CT reconstruction: convct
Segmentation target: spine
Patient: M, age 76
ISS stage: Stage 3
Metal implant: no
Axial slice:
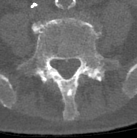
Sagittal slice:
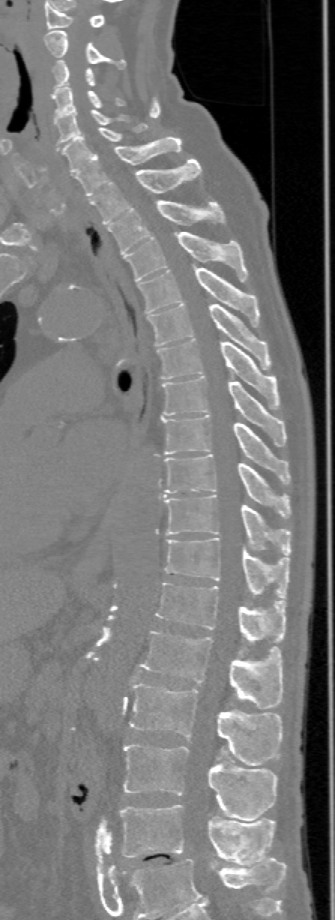